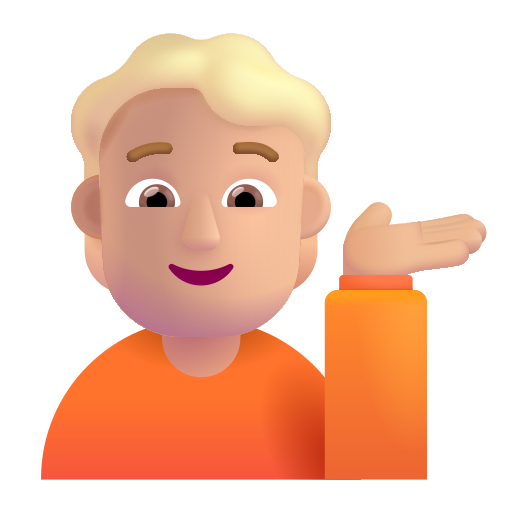
person tipping hand color  light